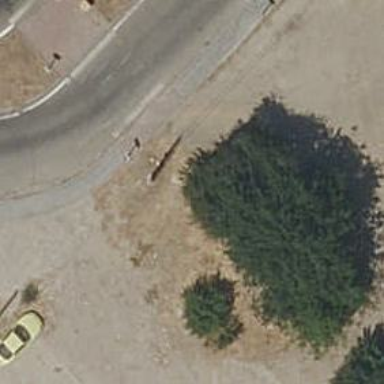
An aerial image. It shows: Bollard.